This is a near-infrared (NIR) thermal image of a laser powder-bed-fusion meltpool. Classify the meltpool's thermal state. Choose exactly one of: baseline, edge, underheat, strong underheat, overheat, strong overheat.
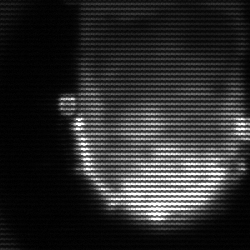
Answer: baseline